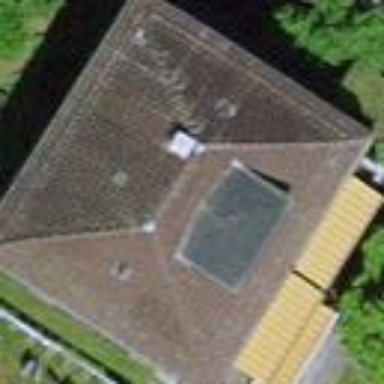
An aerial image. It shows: Hipped roof house.